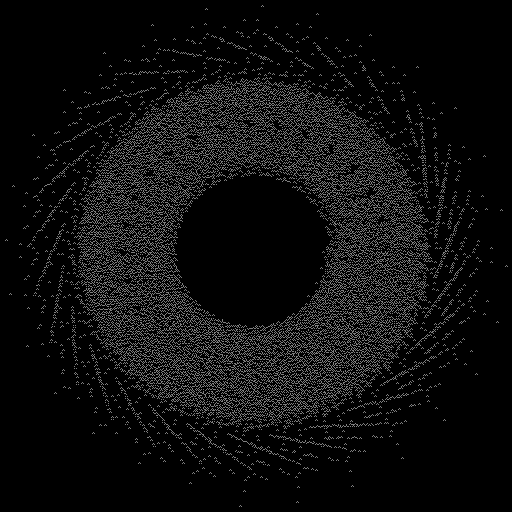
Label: sunflower